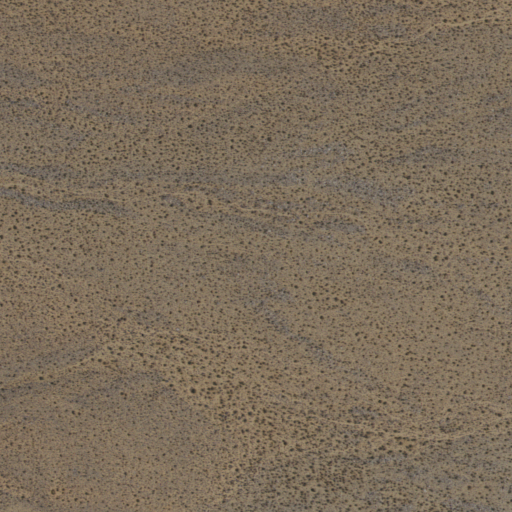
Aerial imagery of bench in California named Portuguese Bench containing only shrub